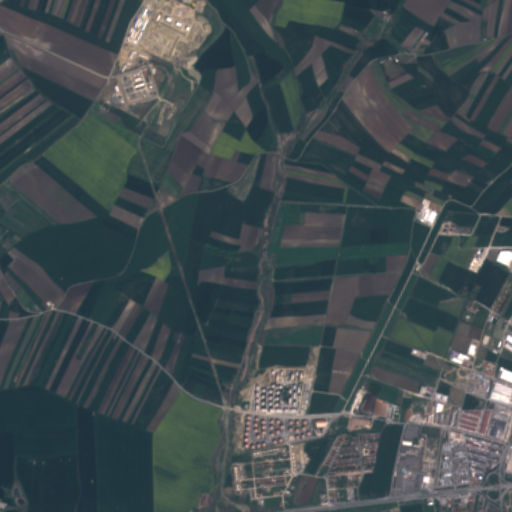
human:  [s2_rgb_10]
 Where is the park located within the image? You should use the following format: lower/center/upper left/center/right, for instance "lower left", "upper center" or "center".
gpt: The park is located in the lower right of the image.
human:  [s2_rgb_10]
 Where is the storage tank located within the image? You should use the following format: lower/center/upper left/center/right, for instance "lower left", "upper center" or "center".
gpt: The storage tank is located in the upper left of the image.
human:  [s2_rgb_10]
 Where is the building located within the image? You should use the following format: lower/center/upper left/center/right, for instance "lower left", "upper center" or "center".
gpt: There is no building in the image.